Question: I am using jquery Mobile 1.0.
I have this html code.
'''
<label for="slider" class="ui-hidden-accessible">
Input slider:
</label>
<input type="range" name="slider" id="@(Model.QuestionNo)_slider" value="25" min="0" max="100" />
'''
Its rendering like this:

But I want to remove the red marked part. I want to show only slider part.
How can this be done?
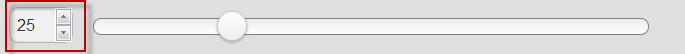
Answer: If you just want to get rid of the up/down arrows, you can wrap the input in an element with a specified width/height and 'overflow : hidden':
'''
$(".ui-slider-input").wrap($('<div />').css({
position : 'relative',
display : 'inline-block',
height : '36px',
width : '45px',
overflow : 'hidden'
}));
'''
Or as Frederic Hamidi stated, you can just hide the element all together and only a slider will be visible.
Here is a demo of the above code: <URL>
Also you can hide the input element with CSS (which is nice because you don't have to time the execution of the CSS like you do with JS):
'''
.ui-slider-input {
display : none !important;
}
'''
Here is a demo using CSS: <URL>
Instead of using the '!important' keyword, you can also make a more specific CSS rule so it is used over the jQuery Mobile classes. An example would be:
'''
.ui-mobile .ui-page .ui-slider-input,
.ui-mobile .ui-dialog .ui-slider-input {
display : none;
}
'''